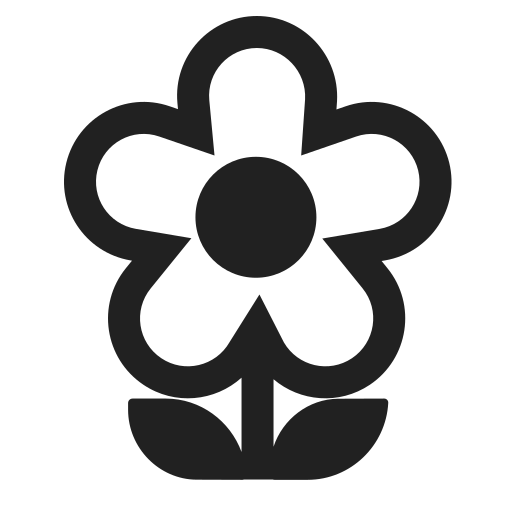
blossom high contrast